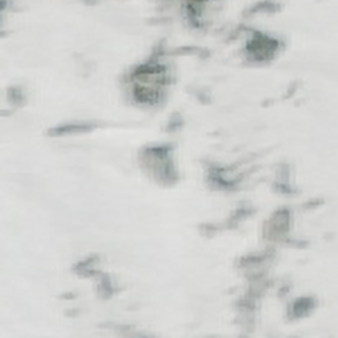
Label: other